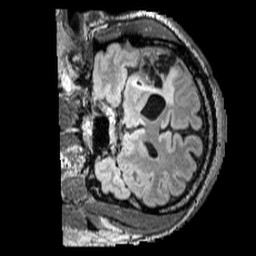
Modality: FLAIR
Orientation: coronal
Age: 42
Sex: male
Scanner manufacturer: siemens
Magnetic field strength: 3 T
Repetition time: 5 s
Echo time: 0.387 s